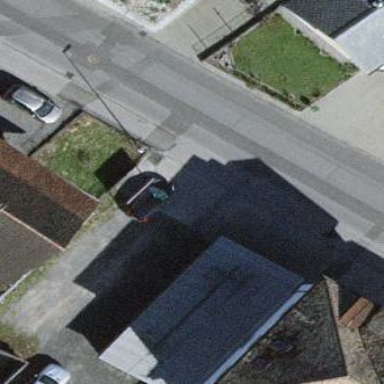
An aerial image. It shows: Gray garage with flat gravel roof.